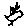
Label: bird